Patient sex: M
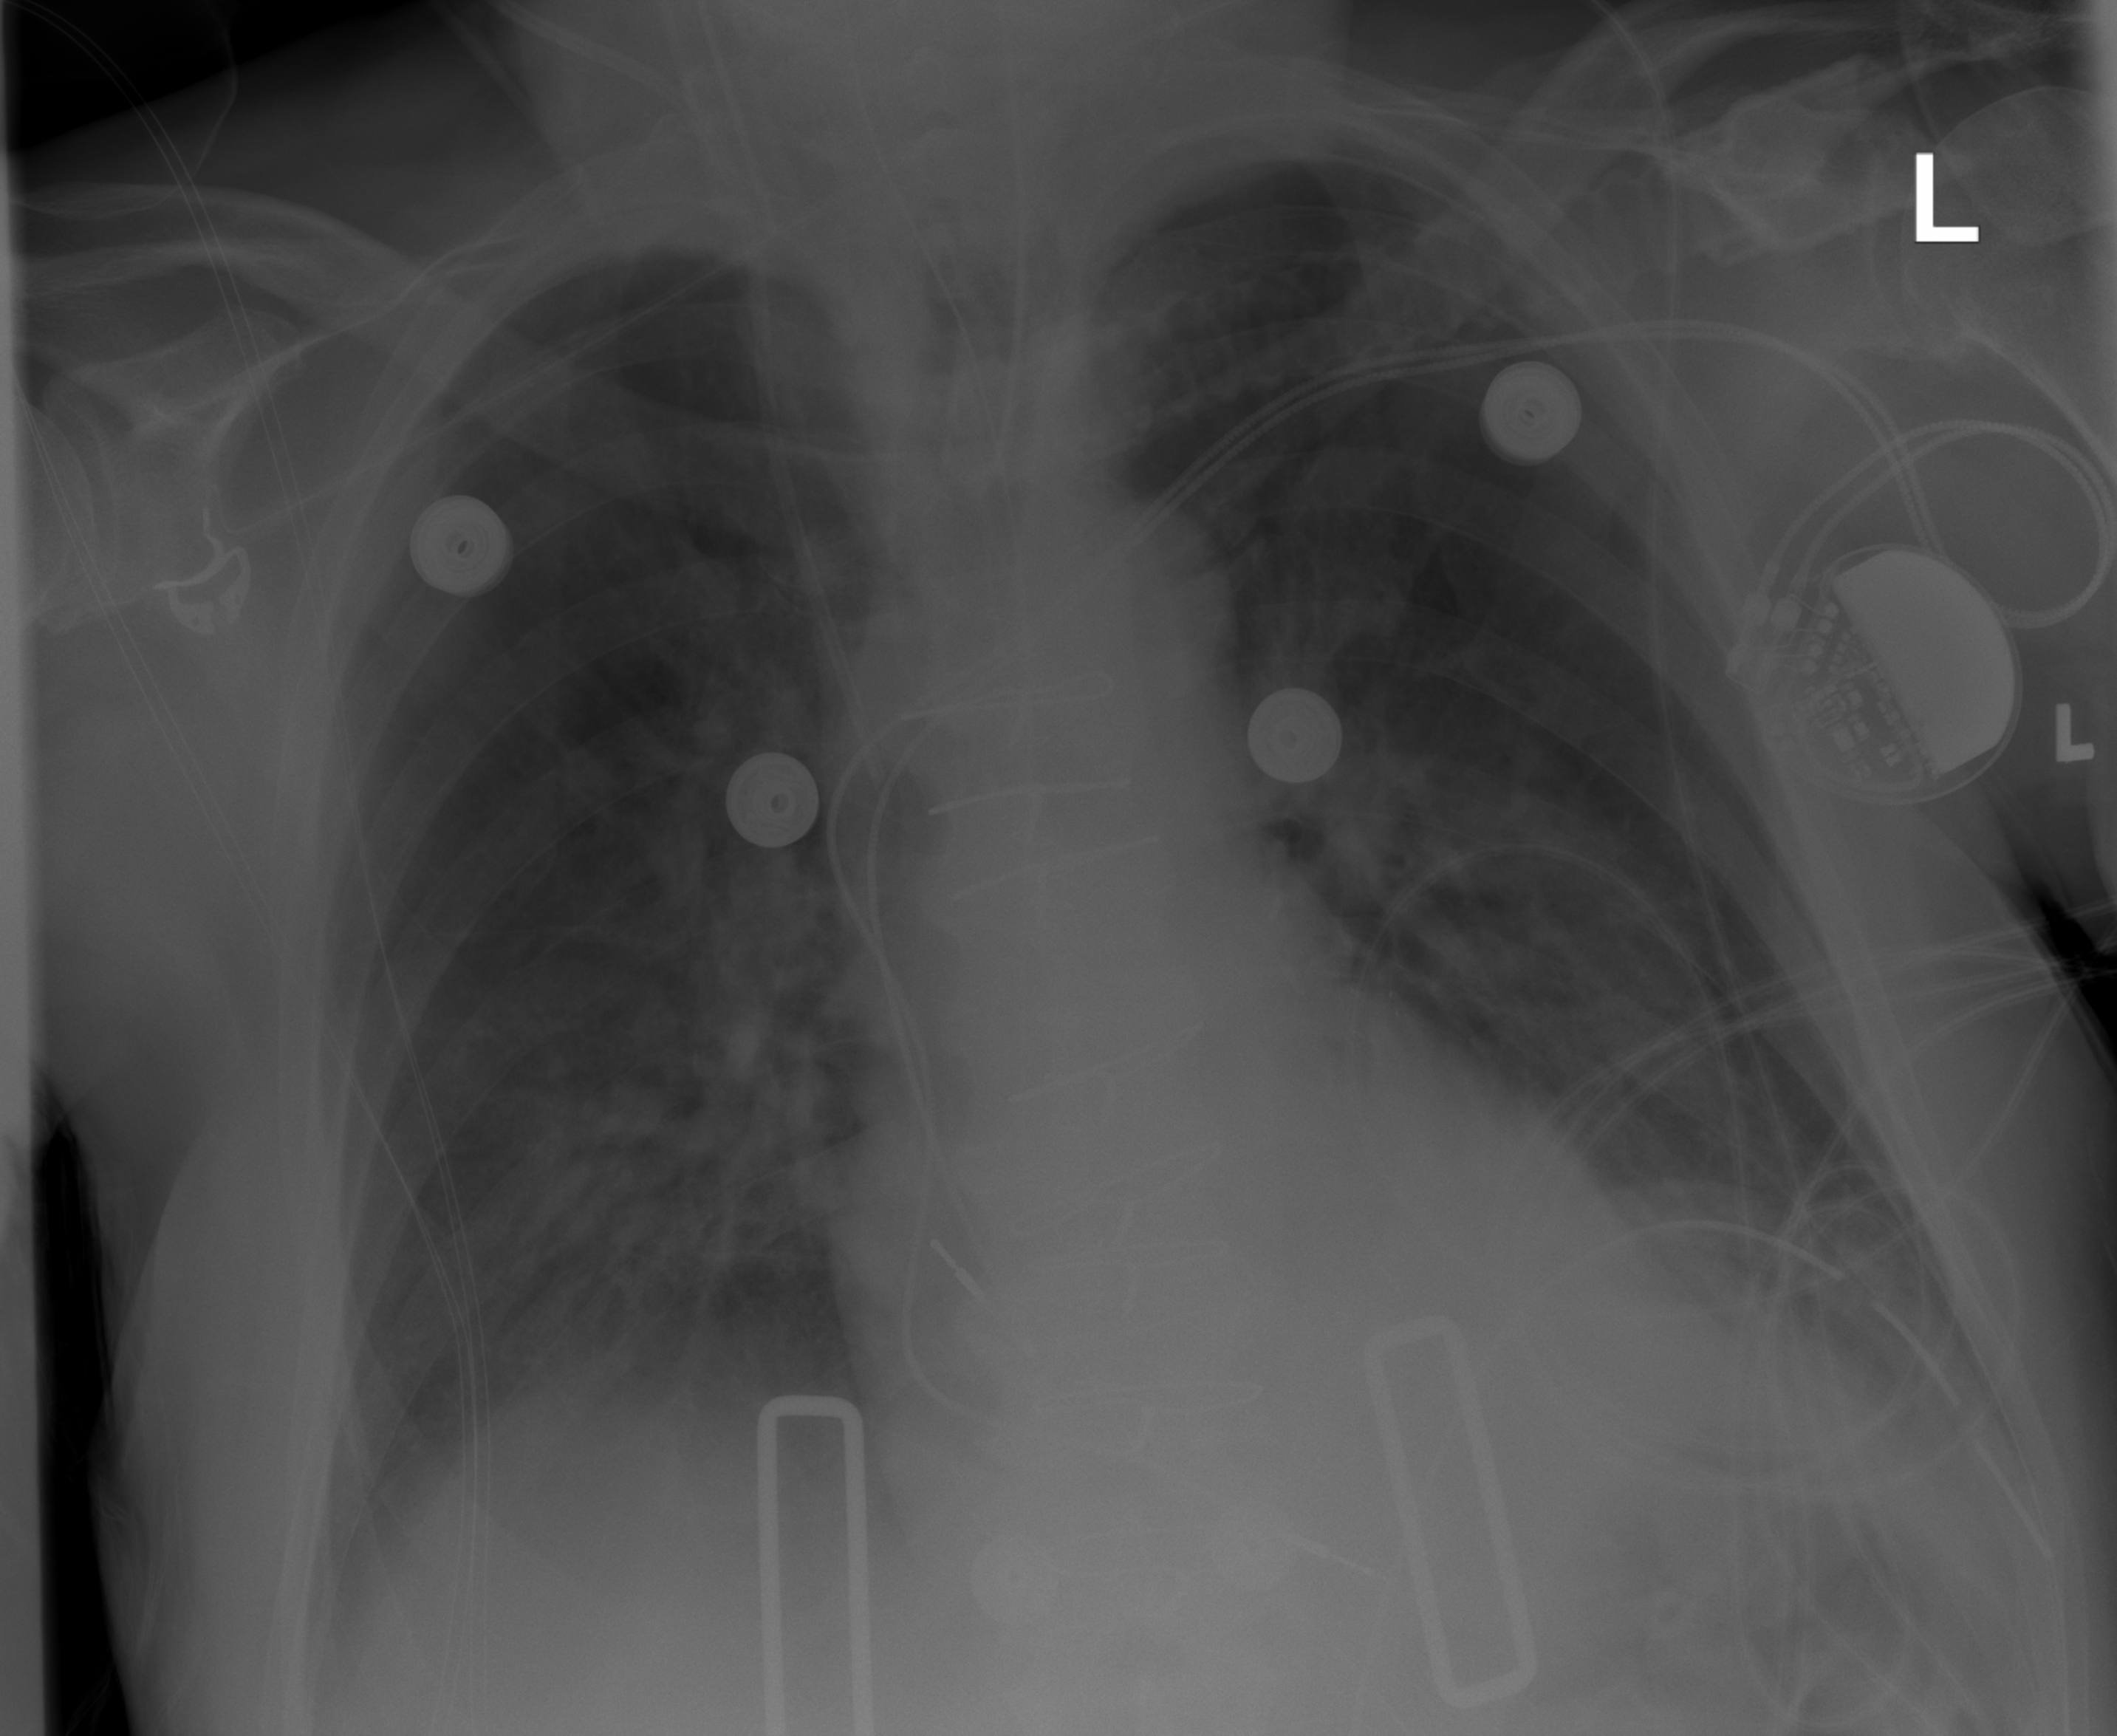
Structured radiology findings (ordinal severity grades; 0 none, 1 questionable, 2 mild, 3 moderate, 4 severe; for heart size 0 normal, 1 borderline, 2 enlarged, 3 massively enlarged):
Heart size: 0
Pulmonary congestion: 2
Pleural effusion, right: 1
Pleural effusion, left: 1
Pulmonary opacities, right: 2
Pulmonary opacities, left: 2
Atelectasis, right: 2
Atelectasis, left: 1